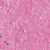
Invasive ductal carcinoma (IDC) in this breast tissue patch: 0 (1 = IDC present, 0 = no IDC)